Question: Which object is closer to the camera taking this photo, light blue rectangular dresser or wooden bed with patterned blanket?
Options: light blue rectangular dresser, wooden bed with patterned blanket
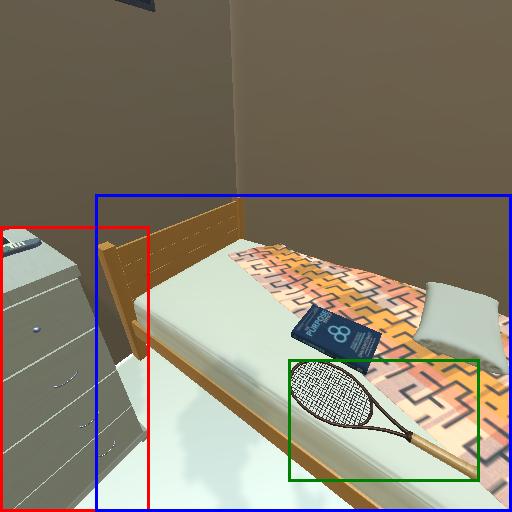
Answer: light blue rectangular dresser